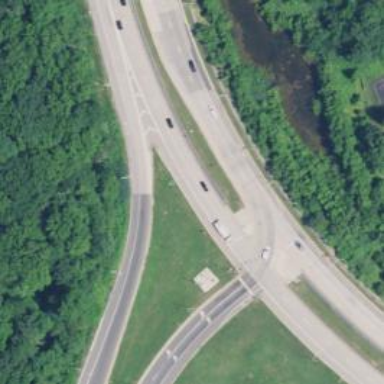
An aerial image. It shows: Trunk link highway.